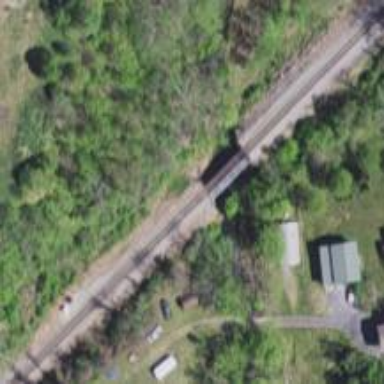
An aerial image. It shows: Railway track.